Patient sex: F
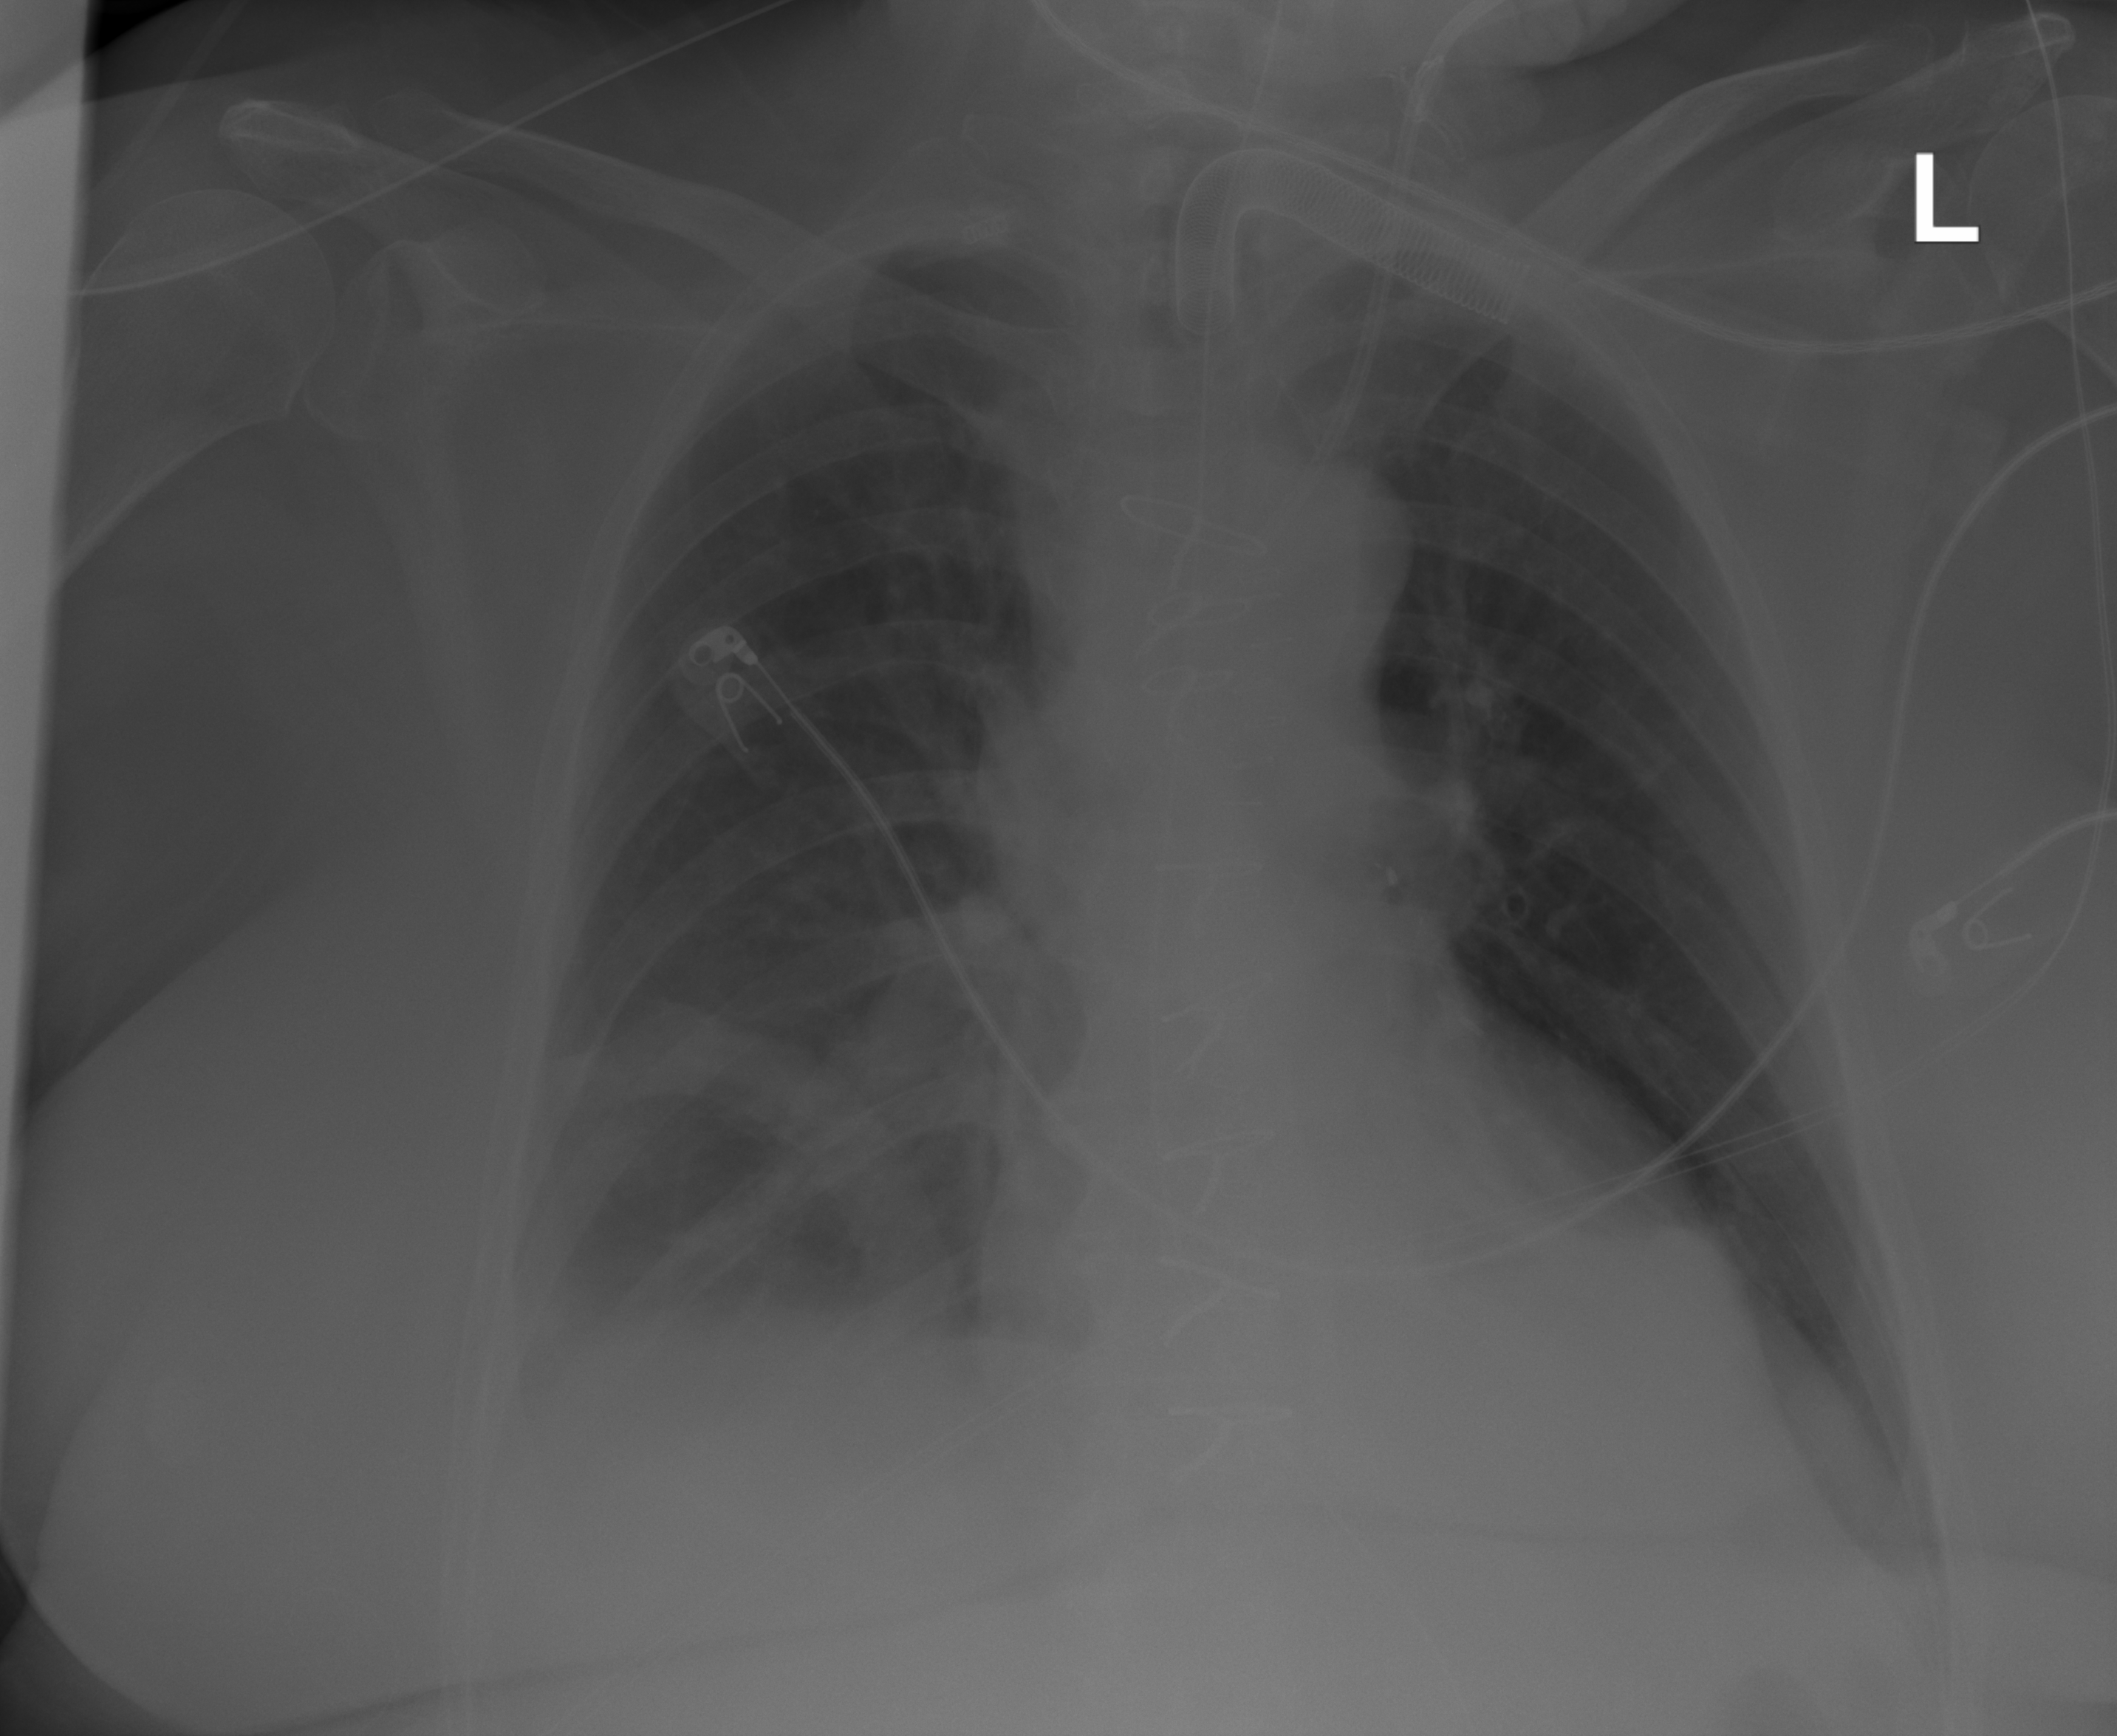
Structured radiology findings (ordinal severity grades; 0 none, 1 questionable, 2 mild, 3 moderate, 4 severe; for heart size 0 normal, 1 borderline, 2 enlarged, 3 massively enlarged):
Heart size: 0
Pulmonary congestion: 0
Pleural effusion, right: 2
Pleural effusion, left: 2
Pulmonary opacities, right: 0
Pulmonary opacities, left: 0
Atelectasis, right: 2
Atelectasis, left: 2